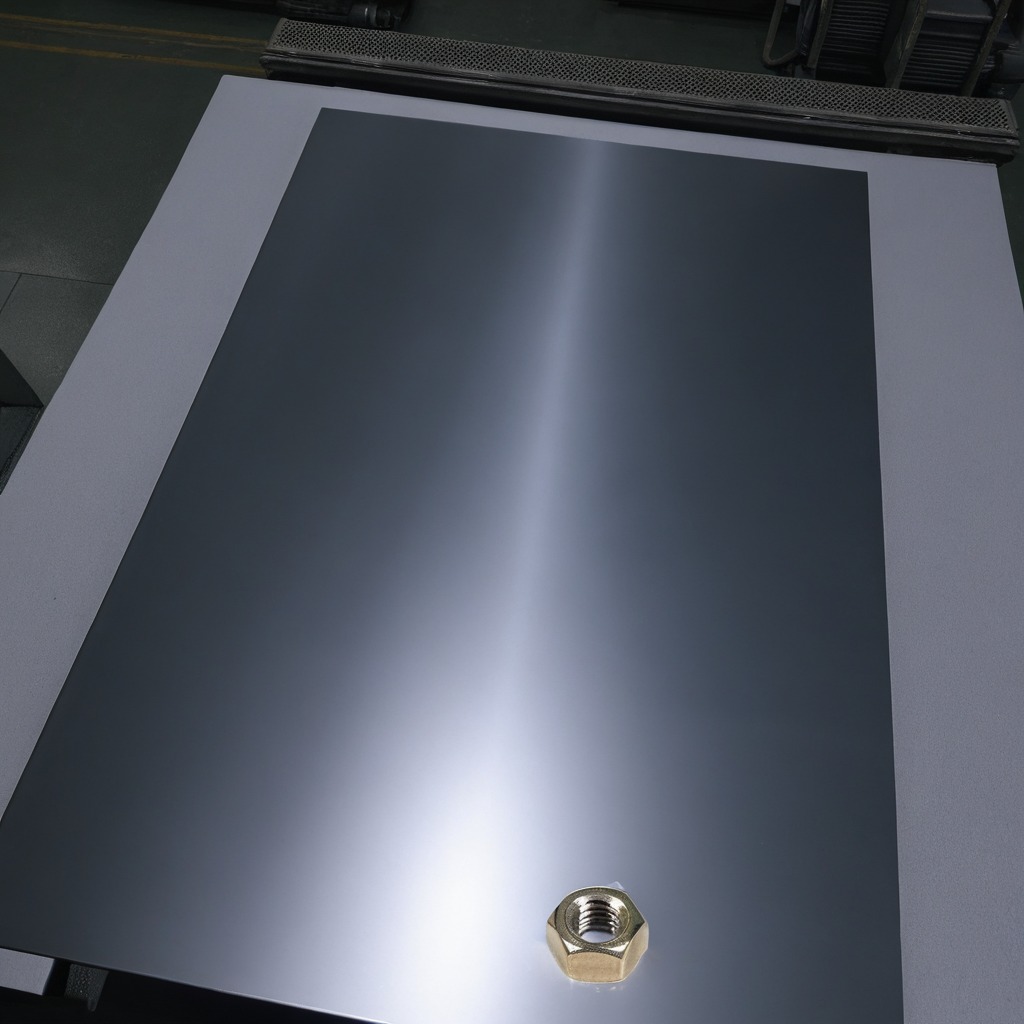
A metal nut is lying on the tabletop.